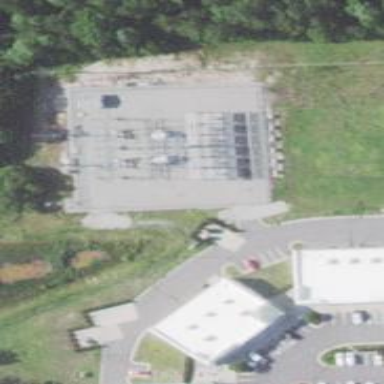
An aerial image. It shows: Distribution level power substation enclosed by fence.